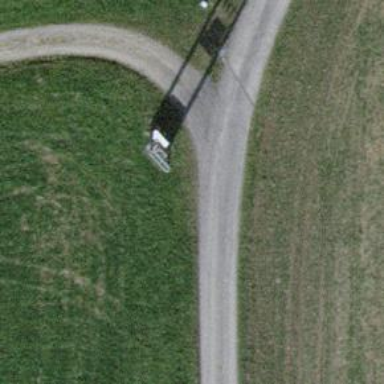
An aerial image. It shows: Distribution transformer.